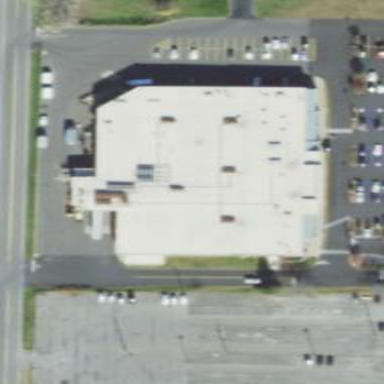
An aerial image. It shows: Supermarket located in building.